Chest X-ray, AP view. Patient: 56 years old, sex F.
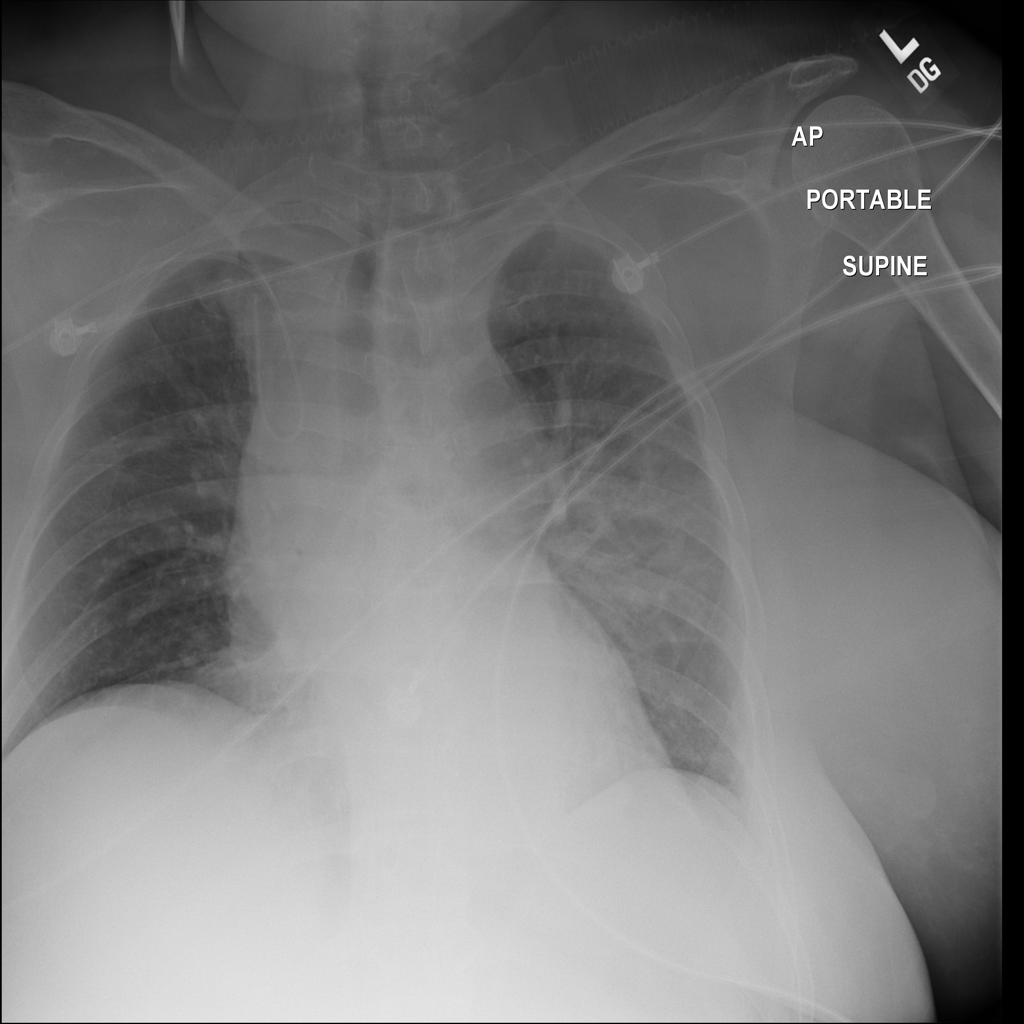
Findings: No Finding